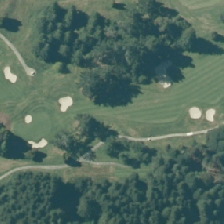
Land cover: urban_parkland